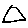
Label: triangle